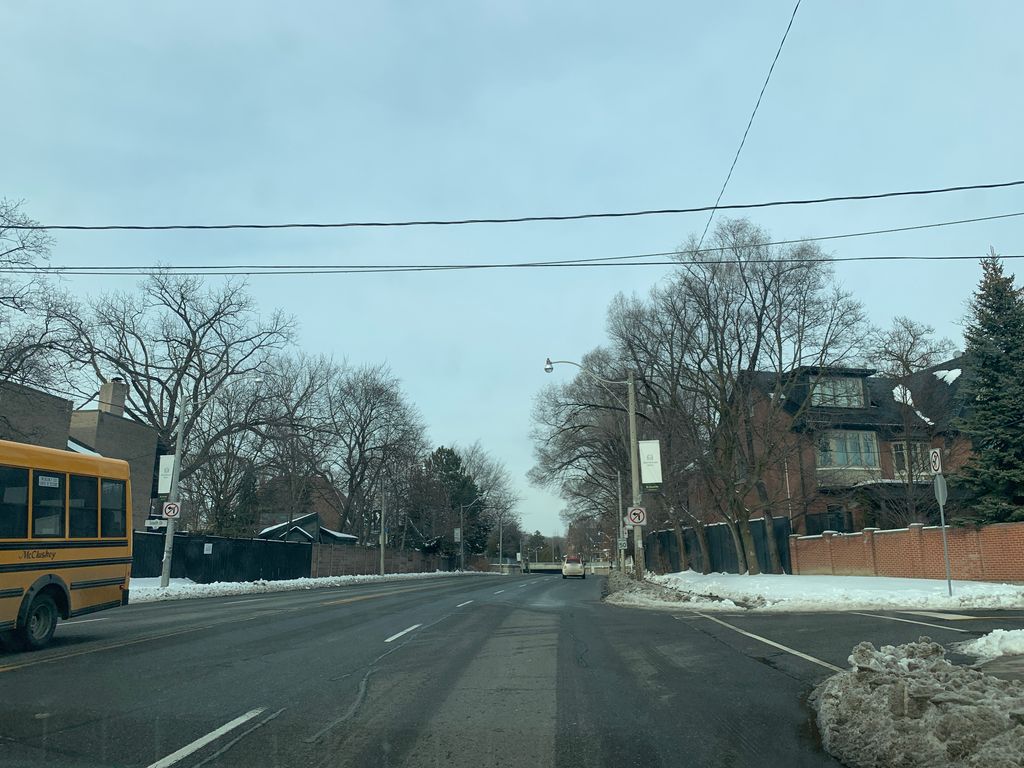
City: toronto